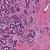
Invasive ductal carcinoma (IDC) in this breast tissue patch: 1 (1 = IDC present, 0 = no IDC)